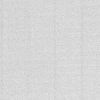
Atmospheric dust classification: dusty